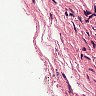
Metastatic tissue present: no